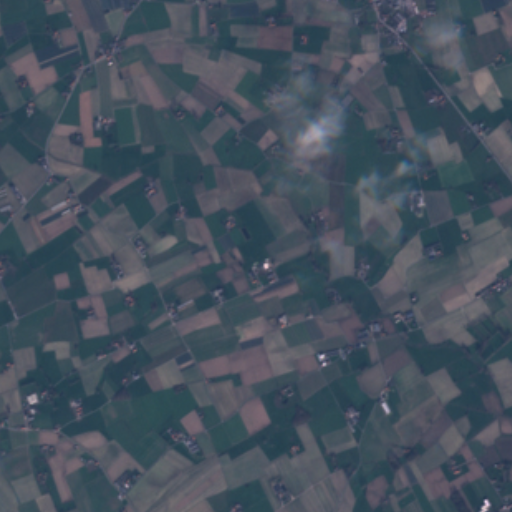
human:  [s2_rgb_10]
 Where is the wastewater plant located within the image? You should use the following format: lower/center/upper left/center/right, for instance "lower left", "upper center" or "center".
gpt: The wastewater plant is located in the upper right of the image.
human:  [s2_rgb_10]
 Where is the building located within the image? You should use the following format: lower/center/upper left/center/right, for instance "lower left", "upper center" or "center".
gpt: There is no building in the image.